Question: The following screen shot shows a jquery ui datepicker that, up until recently, was displaying correctly:

The class associated with the problematic table is 'ui-datepicker-calendar', which is nested in 'ui-datepicker'. I can inspect this element in chrome and see it has a width of 100%, which erroneously confers a width of 617px, that overruns the 217px width of its parent.
I admit my inexperience with CSS, but I thought I could override the style by using something like the following snippet:
'''
.ui-datepicker-calendar
{
width: 217px !important;
}
'''
I've seen this work in other questions on Stack Overflow, but I've been unable to fix this particular bug with like solutions to the above. Any ideas are enthusiastically welcomed.
Code:
HTML:
'''
<div id="container">
<br />
<!--This div will be dynamically loaded based on the selected tab-->
<div id="dataDisplay">
<!-- Section table is loaded here -->
</div>
<!--This div will be dynamically loaded based on the selected tab-->
<div id="mainBody">
<!--Date picker is loaded here -->
</div>
</div>
'''
In the CSS:
'''
#sectionTable th, td{
border-collapse:collapse;
background-color:#EEE;
border:2px solid #39F;
min-width:80px;
width:97%;
}
'''
---
The culprit is in the above CSS entry for sectionTable. Defining the width on this table in another div caused the symptoms in the above screen shot as Mystere Man points out.
For anyone else that stumbles across this question, check out the following resources for CSS syntax and selectors to get a better hold of your CSS file.
- <URL>
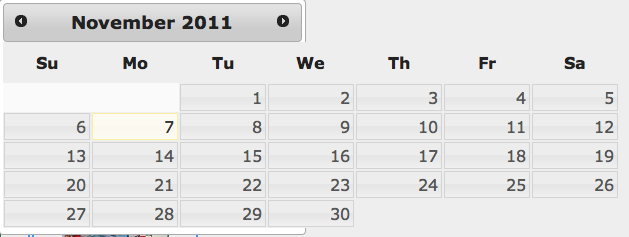
Answer: More than likely, you have some style that is overriding this. look for a th or td style with a width on it. You may somehow be tripping over a specificity issue.